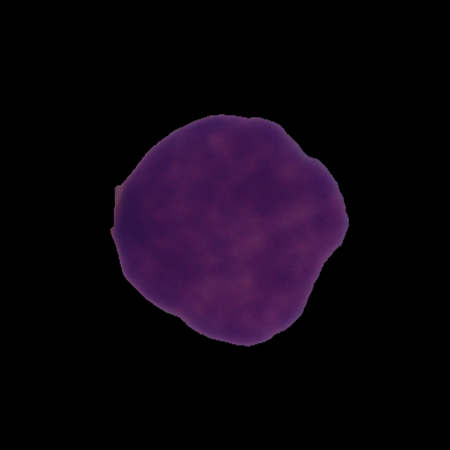
Label: cancer